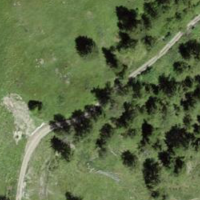
EUNIS habitat code: 26
Species observed at this site:
Cirsium arvense
Euphorbia cyparissias
Corvus corax